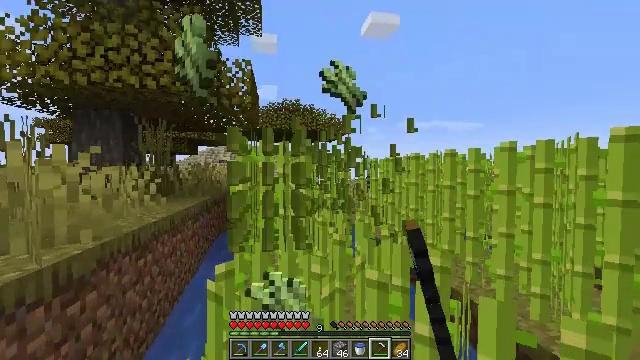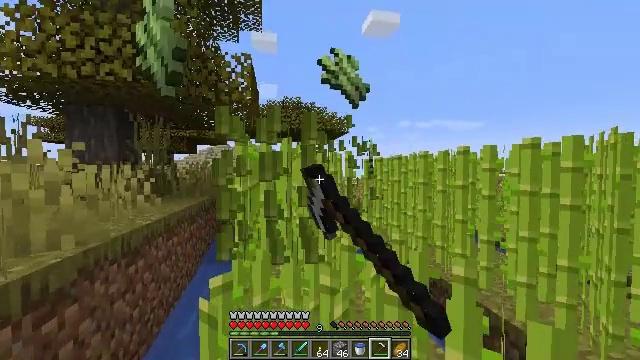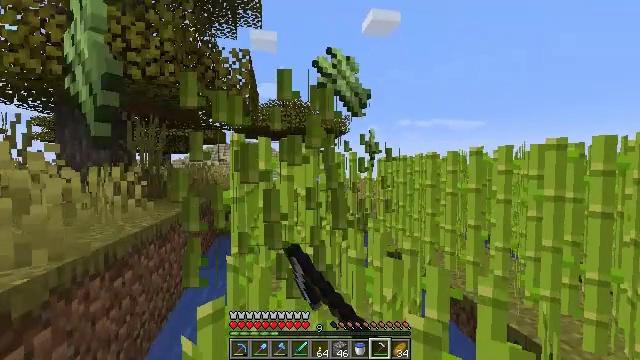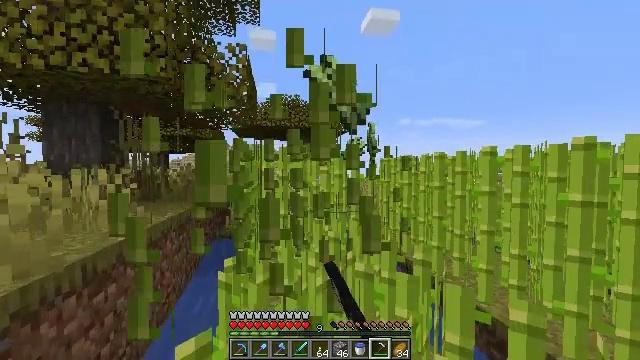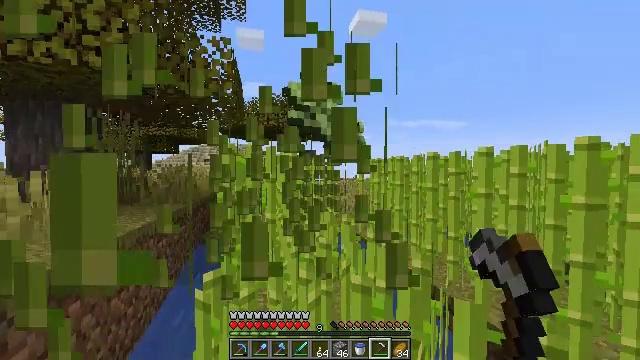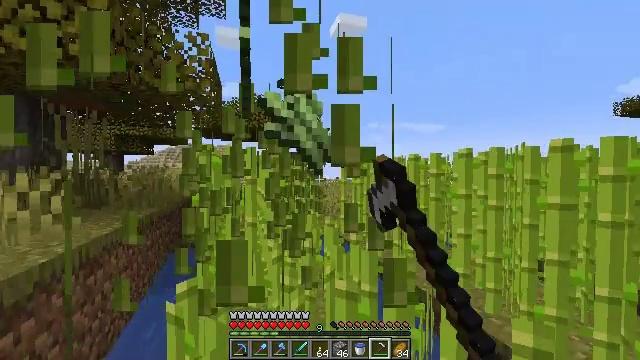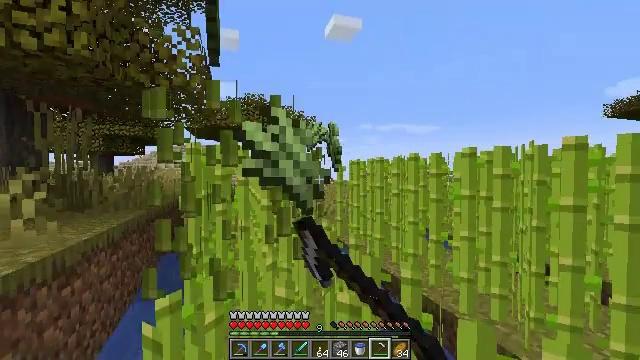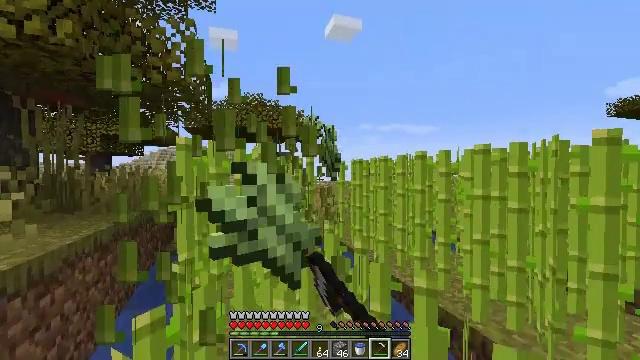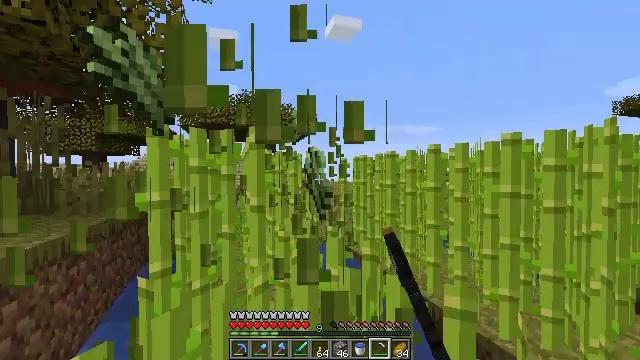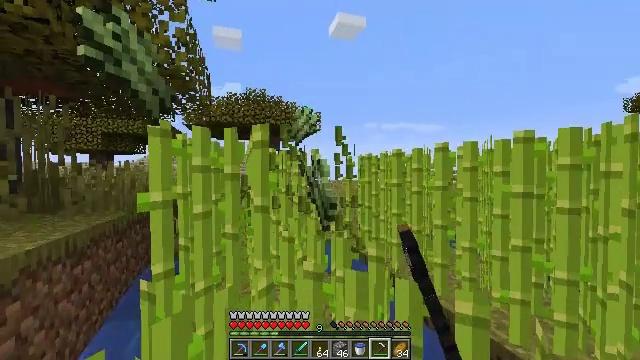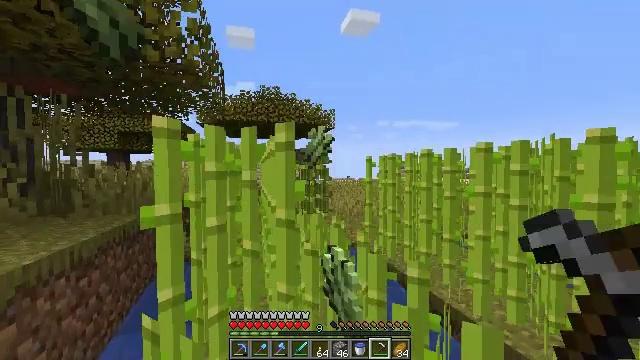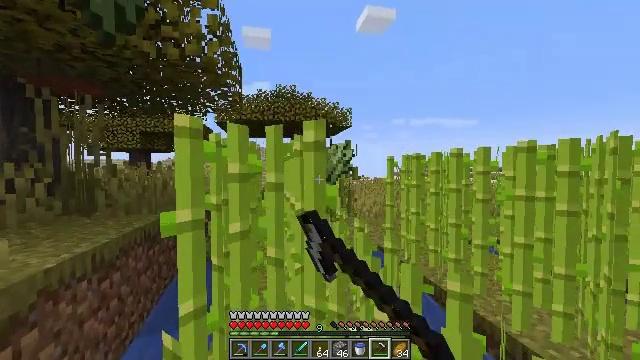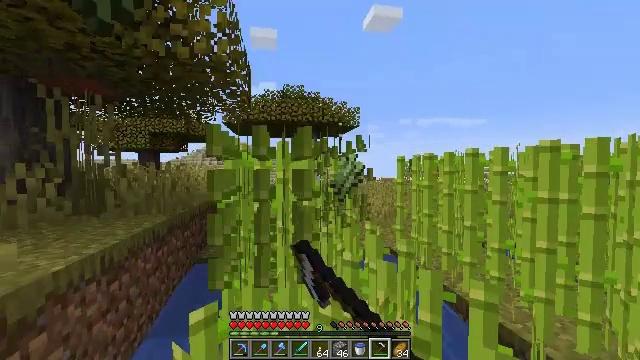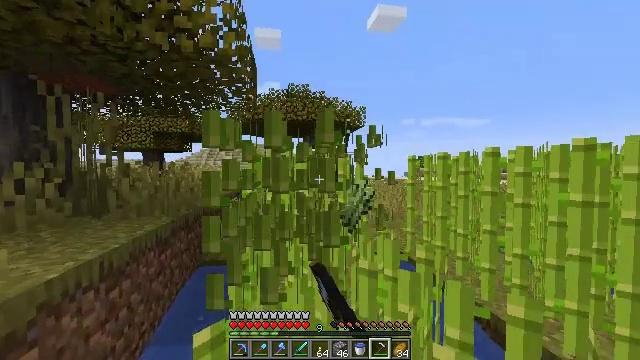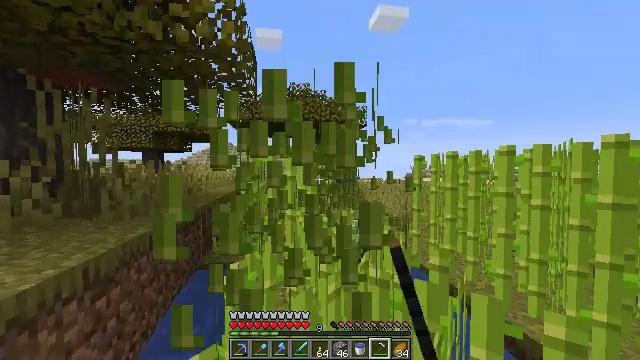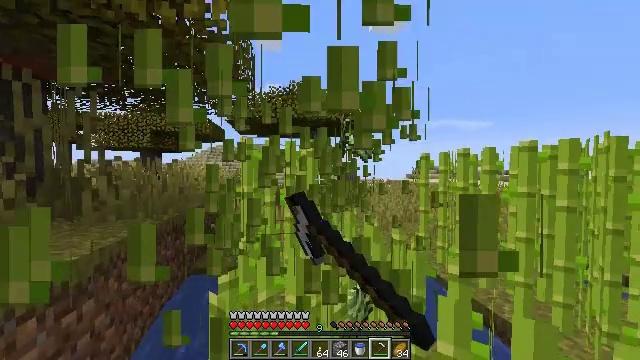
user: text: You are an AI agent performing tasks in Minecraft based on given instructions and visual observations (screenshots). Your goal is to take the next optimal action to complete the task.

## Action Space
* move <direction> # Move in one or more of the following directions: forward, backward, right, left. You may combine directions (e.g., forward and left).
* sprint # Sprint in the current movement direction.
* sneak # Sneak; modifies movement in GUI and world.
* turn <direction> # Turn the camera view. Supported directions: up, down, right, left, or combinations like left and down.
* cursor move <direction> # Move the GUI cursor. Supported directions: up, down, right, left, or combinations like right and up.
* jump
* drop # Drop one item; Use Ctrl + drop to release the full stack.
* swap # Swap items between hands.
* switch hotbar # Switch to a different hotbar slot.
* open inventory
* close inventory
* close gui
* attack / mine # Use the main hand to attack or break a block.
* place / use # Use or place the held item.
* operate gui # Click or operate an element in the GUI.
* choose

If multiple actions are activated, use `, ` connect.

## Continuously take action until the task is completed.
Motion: motion action
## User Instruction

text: Collect sugar cane near water sources.
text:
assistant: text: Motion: move forward, attack / mine
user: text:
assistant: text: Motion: move forward, attack / mine
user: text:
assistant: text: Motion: move forward, attack / mine
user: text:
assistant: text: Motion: move forward, turn right, attack / mine
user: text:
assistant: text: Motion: move forward, turn right, attack / mine
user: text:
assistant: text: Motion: move forward, turn right, attack / mine
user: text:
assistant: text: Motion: move forward, attack / mine
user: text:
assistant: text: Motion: move forward, attack / mine
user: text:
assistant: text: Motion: move forward and move left, attack / mine
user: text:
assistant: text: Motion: move forward and move left, turn left, attack / mine
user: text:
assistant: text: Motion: move forward and move left, turn left, attack / mine
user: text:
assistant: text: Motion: move forward and move left, turn left, attack / mine
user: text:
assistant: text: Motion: move forward, attack / mine
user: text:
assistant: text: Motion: move forward, attack / mine
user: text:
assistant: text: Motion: move forward, attack / mine
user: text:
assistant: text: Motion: move forward, attack / mine
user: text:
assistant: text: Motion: move forward, turn right, attack / mine
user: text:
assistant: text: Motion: move forward, turn right, attack / mine
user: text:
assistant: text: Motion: move forward, turn right, attack / mine
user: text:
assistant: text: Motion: move forward, attack / mine
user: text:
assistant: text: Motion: move forward, attack / mine
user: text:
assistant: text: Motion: move forward and move left, turn left, attack / mine
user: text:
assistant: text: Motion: move forward and move left, turn left, attack / mine
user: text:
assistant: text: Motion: move forward and move left, turn left, attack / mine
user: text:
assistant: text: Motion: move forward and move left, attack / mine
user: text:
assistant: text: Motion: move forward and move left, attack / mine
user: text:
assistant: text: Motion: move forward, attack / mine
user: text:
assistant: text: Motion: move forward, attack / mine
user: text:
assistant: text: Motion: move forward, attack / mine
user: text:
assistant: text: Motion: move forward, attack / mine